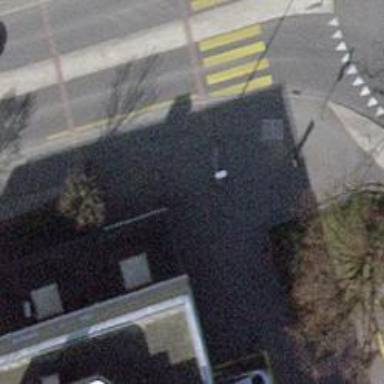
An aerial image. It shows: Restaurant.